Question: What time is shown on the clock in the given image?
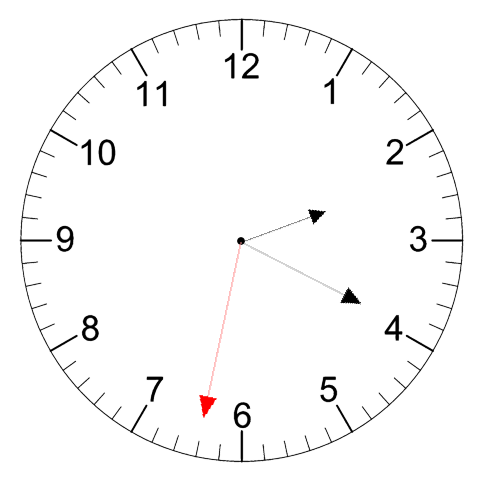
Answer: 02:19:32